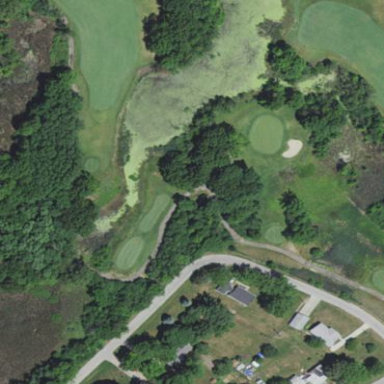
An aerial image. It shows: Rough area on grassy golf course.